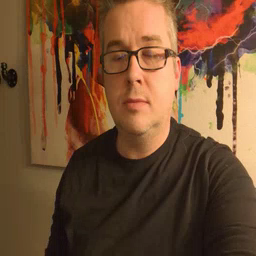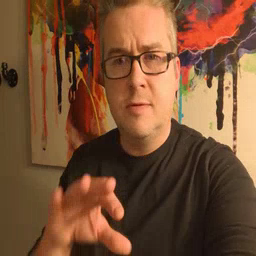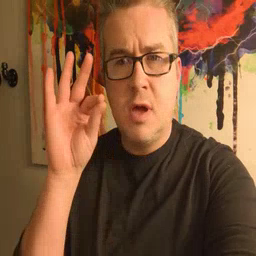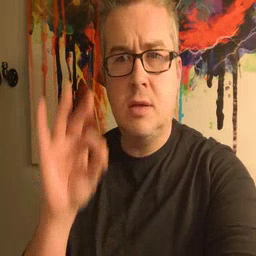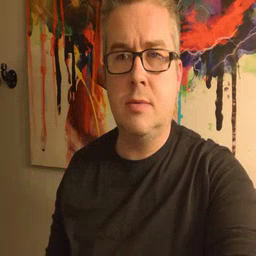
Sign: find